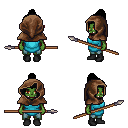
a pixel art fantasy rpg character, female body template, orc, green skin, teal tunic, teal pants, black short topknot hairstyle, cloth hood, black shoes, spear, four views (front, back, left, right), 2x2 character sprite sheet, small pixel art, hard edges, no anti-aliasing